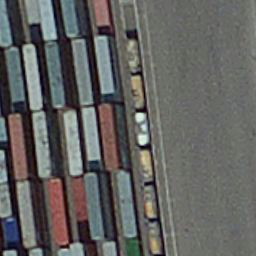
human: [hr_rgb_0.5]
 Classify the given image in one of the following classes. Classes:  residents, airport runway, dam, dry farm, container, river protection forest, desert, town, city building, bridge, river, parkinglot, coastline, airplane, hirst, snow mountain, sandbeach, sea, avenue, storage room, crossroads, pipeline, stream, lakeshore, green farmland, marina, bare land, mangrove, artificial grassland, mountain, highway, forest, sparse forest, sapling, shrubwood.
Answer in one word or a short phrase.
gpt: container